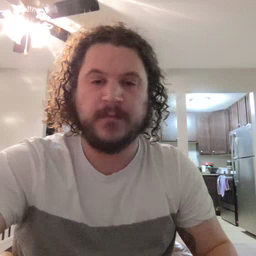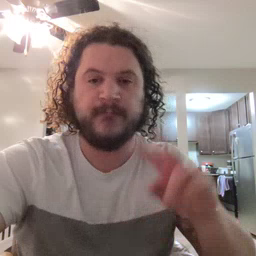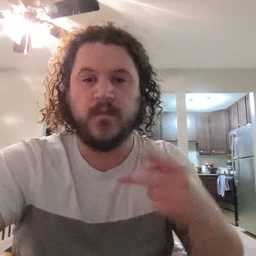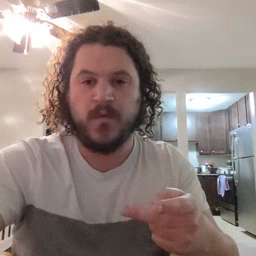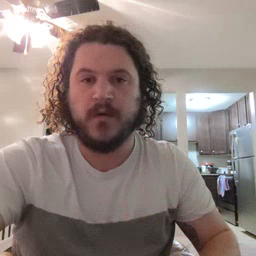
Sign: fall